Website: macys
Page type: gifting
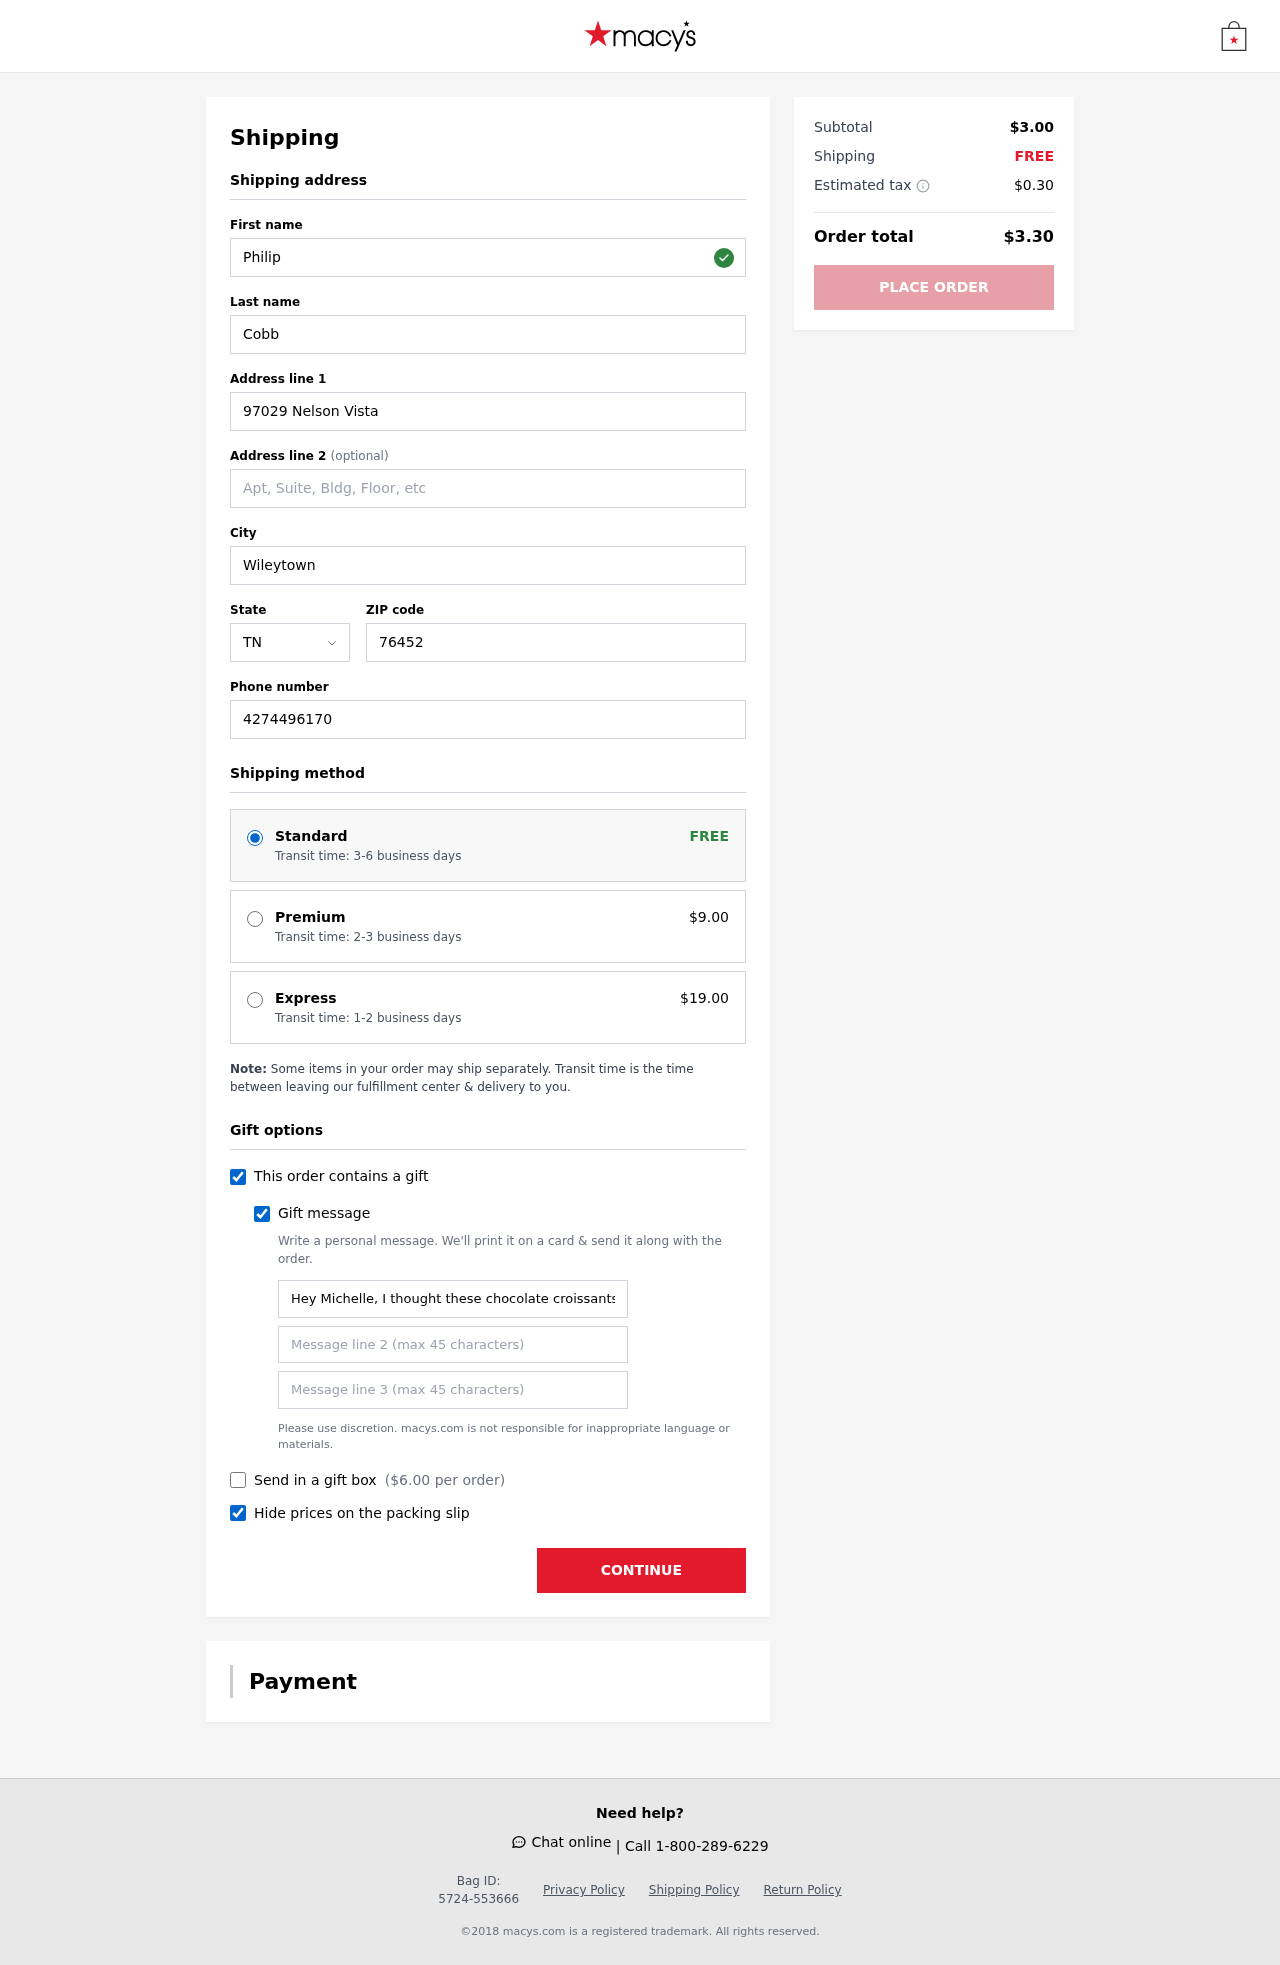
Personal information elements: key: PII_STATE_ABBR
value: TN
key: PII_FIRSTNAME
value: Philip
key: PII_LASTNAME
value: Cobb
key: PII_STREET
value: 97029 Nelson Vista
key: PII_CITY
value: Wileytown
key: PII_POSTCODE
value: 76452
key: PII_PHONE
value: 4274496170
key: PII_GIFT_MESSAGE
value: Hey Michelle, I thought these chocolate croissants would bring a little sweetness to your day! You deserve a treat for all that you do. Enjoy!  Philip
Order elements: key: ORDER_SHIPPING_STANDARD
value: Transit time: 3-6 business days
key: ORDER_SHIPPING_PREMIUM
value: Transit time: 2-3 business days
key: ORDER_SHIPPING_PREMIUM_PRICE
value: $9.00
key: ORDER_SHIPPING_EXPRESS
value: Transit time: 1-2 business days
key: ORDER_SHIPPING_EXPRESS_PRICE
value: $19.00
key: ORDER_GIFT_BOX_PRICE
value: $6.00
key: ORDER_SUBTOTAL
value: $3.00
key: ORDER_SHIPPING_COST
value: FREE
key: ORDER_TAX
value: $0.30
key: ORDER_TOTAL
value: $3.30